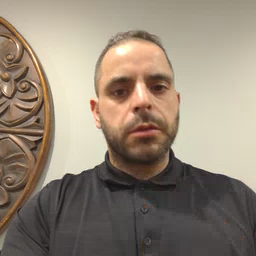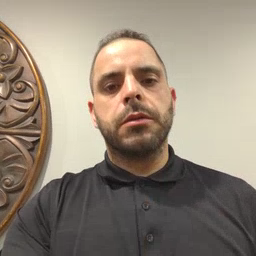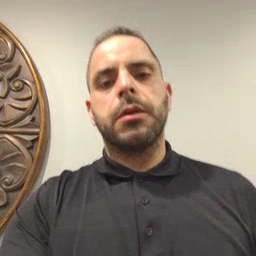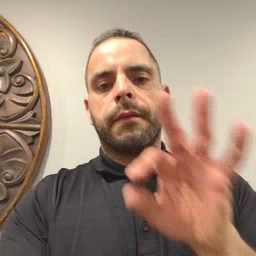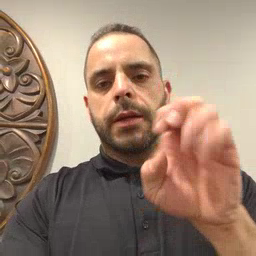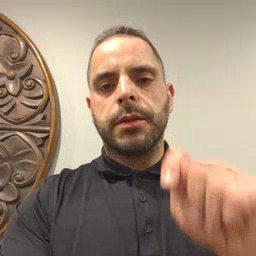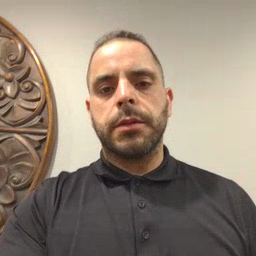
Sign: feet